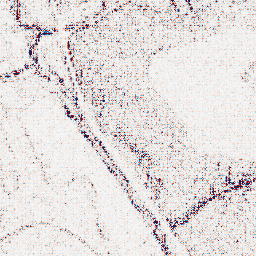
Category: wavelet
Decomposition family: wavelet_biorthogonal
Decomposition parameters: wavelet: bior2.4
level: 1
Upsampling method: linear_exact
Upsampling parameters: scale: 8
Upsampling scale: 8